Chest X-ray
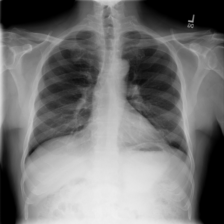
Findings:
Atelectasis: negative
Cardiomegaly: negative
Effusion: negative
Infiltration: negative
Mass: negative
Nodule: negative
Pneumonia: negative
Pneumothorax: negative
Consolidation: negative
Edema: negative
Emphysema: negative
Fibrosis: negative
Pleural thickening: negative
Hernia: negative